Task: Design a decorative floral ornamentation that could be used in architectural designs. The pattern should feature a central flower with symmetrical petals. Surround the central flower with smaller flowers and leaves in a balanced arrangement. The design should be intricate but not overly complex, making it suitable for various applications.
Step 1003:
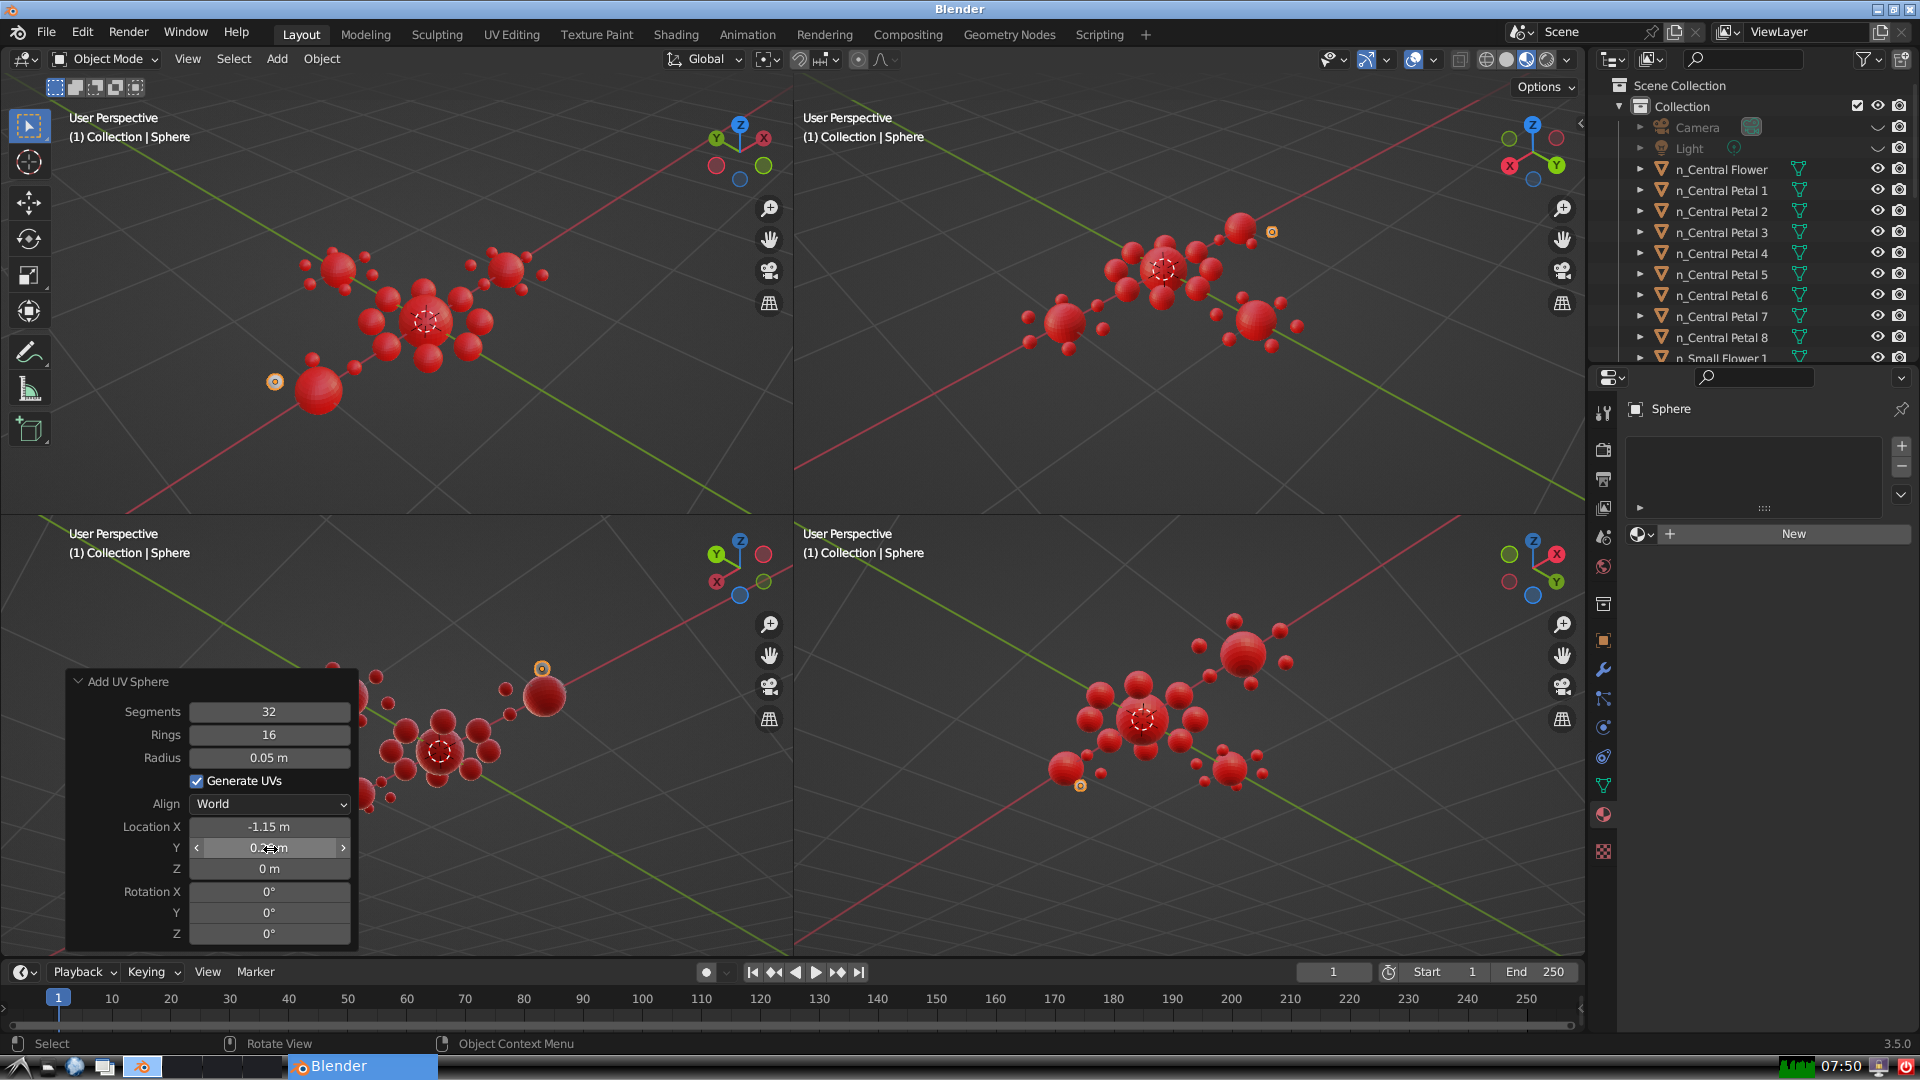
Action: {"mouse_move": [270, 867]}